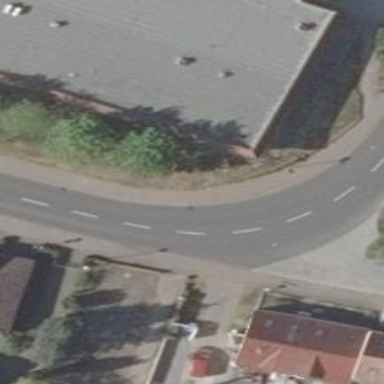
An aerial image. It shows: Secondary road with asphalt surface.